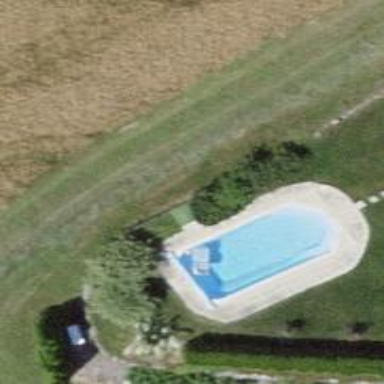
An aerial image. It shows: Swimming pool located in leisure land.